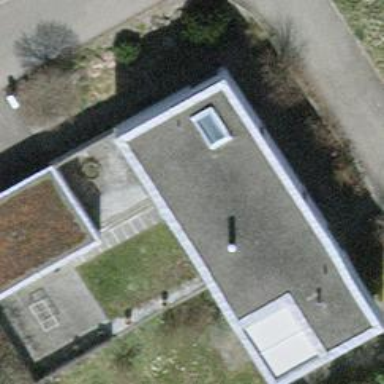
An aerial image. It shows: Modern apartment building with flat roof design.